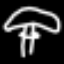
Label: mushroom